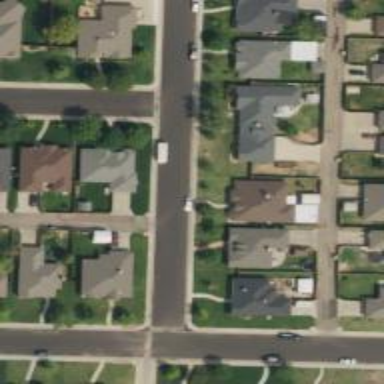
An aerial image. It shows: Alley classified as service road.